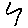
Label: zigzag